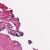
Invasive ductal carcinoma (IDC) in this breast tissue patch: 0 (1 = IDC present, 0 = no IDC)